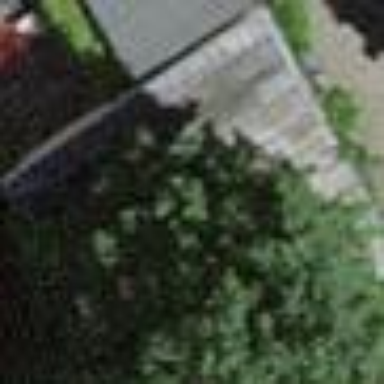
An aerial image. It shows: Garage.